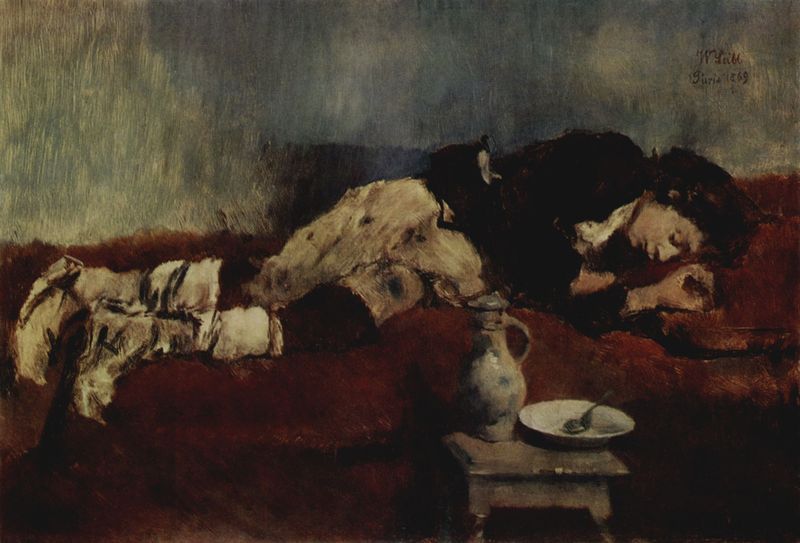
Titel: Schlafender Savoyardenknabe
Künstler: Wilhelm Maria Hubertus Leibl
Standort: Sankt Petersburg
Institution: Eremitage
Schlagwörter: blau, dunkel, gemälde, hand, kopf, körper, mann, schatten, schlaf, wasser, weiß, ocker, abend, blumen, braun, frau, grau, haar, hintergrund, licht, mund, nase, raum, schwarz, tisch, ölbild, rot, wolke, beige, malerei, hose, jacke, jung, trinken, wand, arm, arme, augen, gesicht, mensch, schale, teller, tod, bild, hände, signatur, öl, einsamkeit, figur, haare, realismus, decke, kind, genre, henkel, kanne, krug, vase, schrift, ruhe, sofa, liegen, ruhen, schlafen, schlafend, schuhe, hosen, modern, bank, hocker, schemel, blue, kissen, red, stool, white, essen, löffel, dark, empty, green, painting, table, wall, manet, bed, bett, tischchen, brown, socken, couch, edel, junge, liegend, divan, unscharf, deckel, gefäß, knabe, krank, diwan, bub, traum, geschirr, künstler, stiefel, schuh, liege, abendessen, putz, leibl, elend, food, man, sky, wanderer, müde, peasant, water, death, boy, child, uniform, suppe, lederhose, erschöpft, armut, träumen, boots, schlafender, kargheit, beistelltisch, dead, wasserkrug, human, king, dreaming, pants, shoes, liegender, marees, sleep, sleeping, kurze hose, eat, satt, plate, tan, kid, pitcher, frisu, lehmwand, lie, dream, rest, bowl, dirty, meal, weller, bauernkind, hirtejunge, mude, suppenlöffel, lying down, tired, shorts, socks, jar, rembrandt, gemä#lde, dring, homeless, vace, tankard, hobo, spoon, coarse, 1569, restless, man sleep, drem, teller löffel, lying fown, wwater